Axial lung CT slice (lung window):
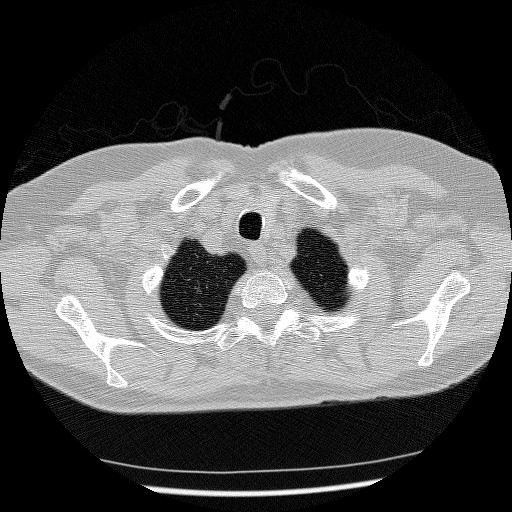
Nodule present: no